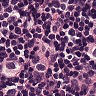
Metastatic tissue present: no